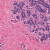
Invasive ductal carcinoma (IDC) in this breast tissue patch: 0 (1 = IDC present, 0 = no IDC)